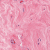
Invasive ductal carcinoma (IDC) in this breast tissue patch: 0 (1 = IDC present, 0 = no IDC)